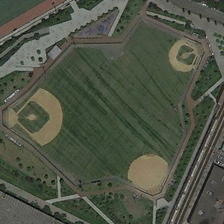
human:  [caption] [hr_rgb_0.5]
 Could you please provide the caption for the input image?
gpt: three baseball fields are surrounded by sparse green trees .

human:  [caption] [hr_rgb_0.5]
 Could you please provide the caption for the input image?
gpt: three baseball fields are surrounded by sparse green trees .

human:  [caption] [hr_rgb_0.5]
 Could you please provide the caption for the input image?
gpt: three baseball fields are surrounded by sparse green trees .

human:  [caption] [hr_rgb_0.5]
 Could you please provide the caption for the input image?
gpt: three baseball fields are surrounded by sparse green trees .

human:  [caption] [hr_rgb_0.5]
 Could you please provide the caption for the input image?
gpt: three baseball fields are surrounded by sparse green trees .